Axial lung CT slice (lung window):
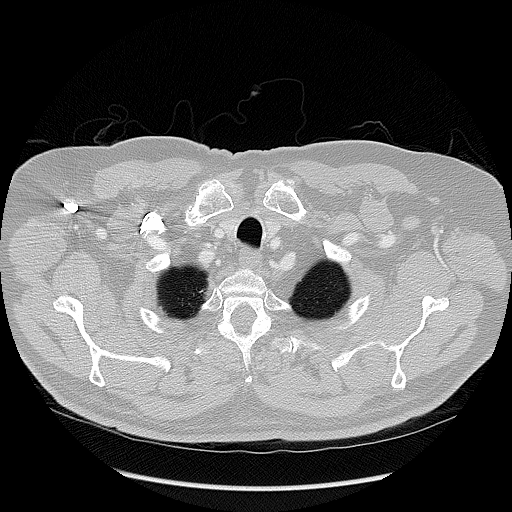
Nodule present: no